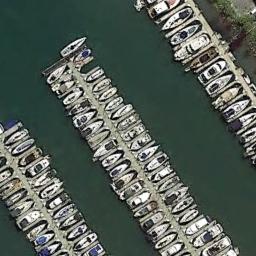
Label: harbor